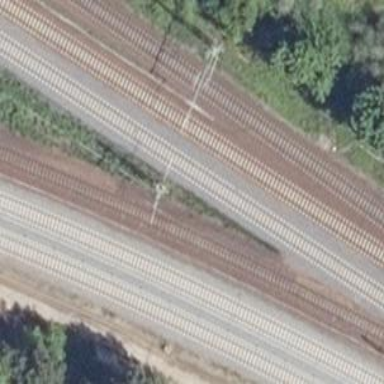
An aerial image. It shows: Railway signal.